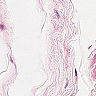
Metastatic tissue present: no